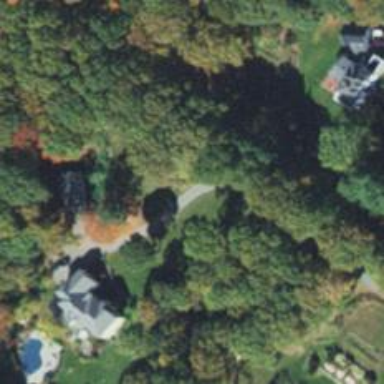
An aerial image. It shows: Driveway.